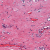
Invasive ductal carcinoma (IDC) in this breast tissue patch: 0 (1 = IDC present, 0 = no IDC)